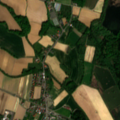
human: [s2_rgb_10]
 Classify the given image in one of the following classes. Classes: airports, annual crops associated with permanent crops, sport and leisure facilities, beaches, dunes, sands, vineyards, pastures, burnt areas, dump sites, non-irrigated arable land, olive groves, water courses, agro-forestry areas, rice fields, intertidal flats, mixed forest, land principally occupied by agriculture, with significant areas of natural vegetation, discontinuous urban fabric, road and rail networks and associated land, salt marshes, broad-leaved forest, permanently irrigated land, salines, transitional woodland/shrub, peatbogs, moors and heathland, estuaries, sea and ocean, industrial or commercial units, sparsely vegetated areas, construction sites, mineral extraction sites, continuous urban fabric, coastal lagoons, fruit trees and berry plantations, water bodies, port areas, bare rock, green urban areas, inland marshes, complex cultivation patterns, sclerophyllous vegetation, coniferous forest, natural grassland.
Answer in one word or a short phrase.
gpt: discontinuous urban fabric, non-irrigated arable land, land principally occupied by agriculture, with significant areas of natural vegetation, broad-leaved forest, mixed forest